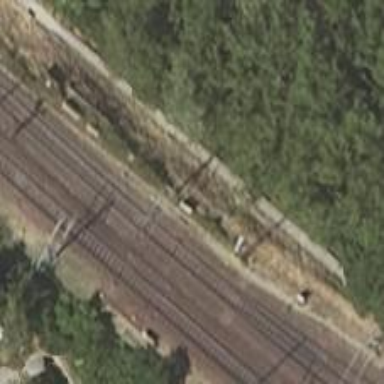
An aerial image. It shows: Railway switch.